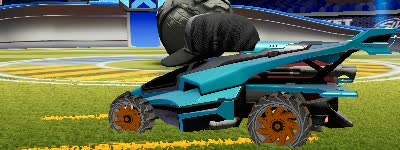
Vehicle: aftershock